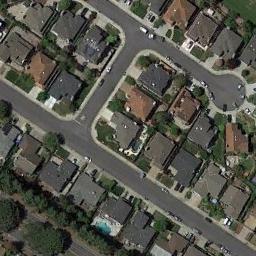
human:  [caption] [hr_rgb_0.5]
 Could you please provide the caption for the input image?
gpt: A dense residential area has lots of trees and houses arranged neatly while one of houses has a pool .

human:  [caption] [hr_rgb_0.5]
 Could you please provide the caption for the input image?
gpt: There aren't many trees in the residential area .

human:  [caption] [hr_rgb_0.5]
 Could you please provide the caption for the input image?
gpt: There are many roads and neatly arranged houses and trees and large lawns in densely populated areas .

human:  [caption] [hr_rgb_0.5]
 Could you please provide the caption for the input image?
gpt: The dense residential is next to the road with some cars .

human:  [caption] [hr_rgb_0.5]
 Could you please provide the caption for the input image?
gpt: There are brown and black buildings arranged neatly on dense residential area .